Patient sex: F
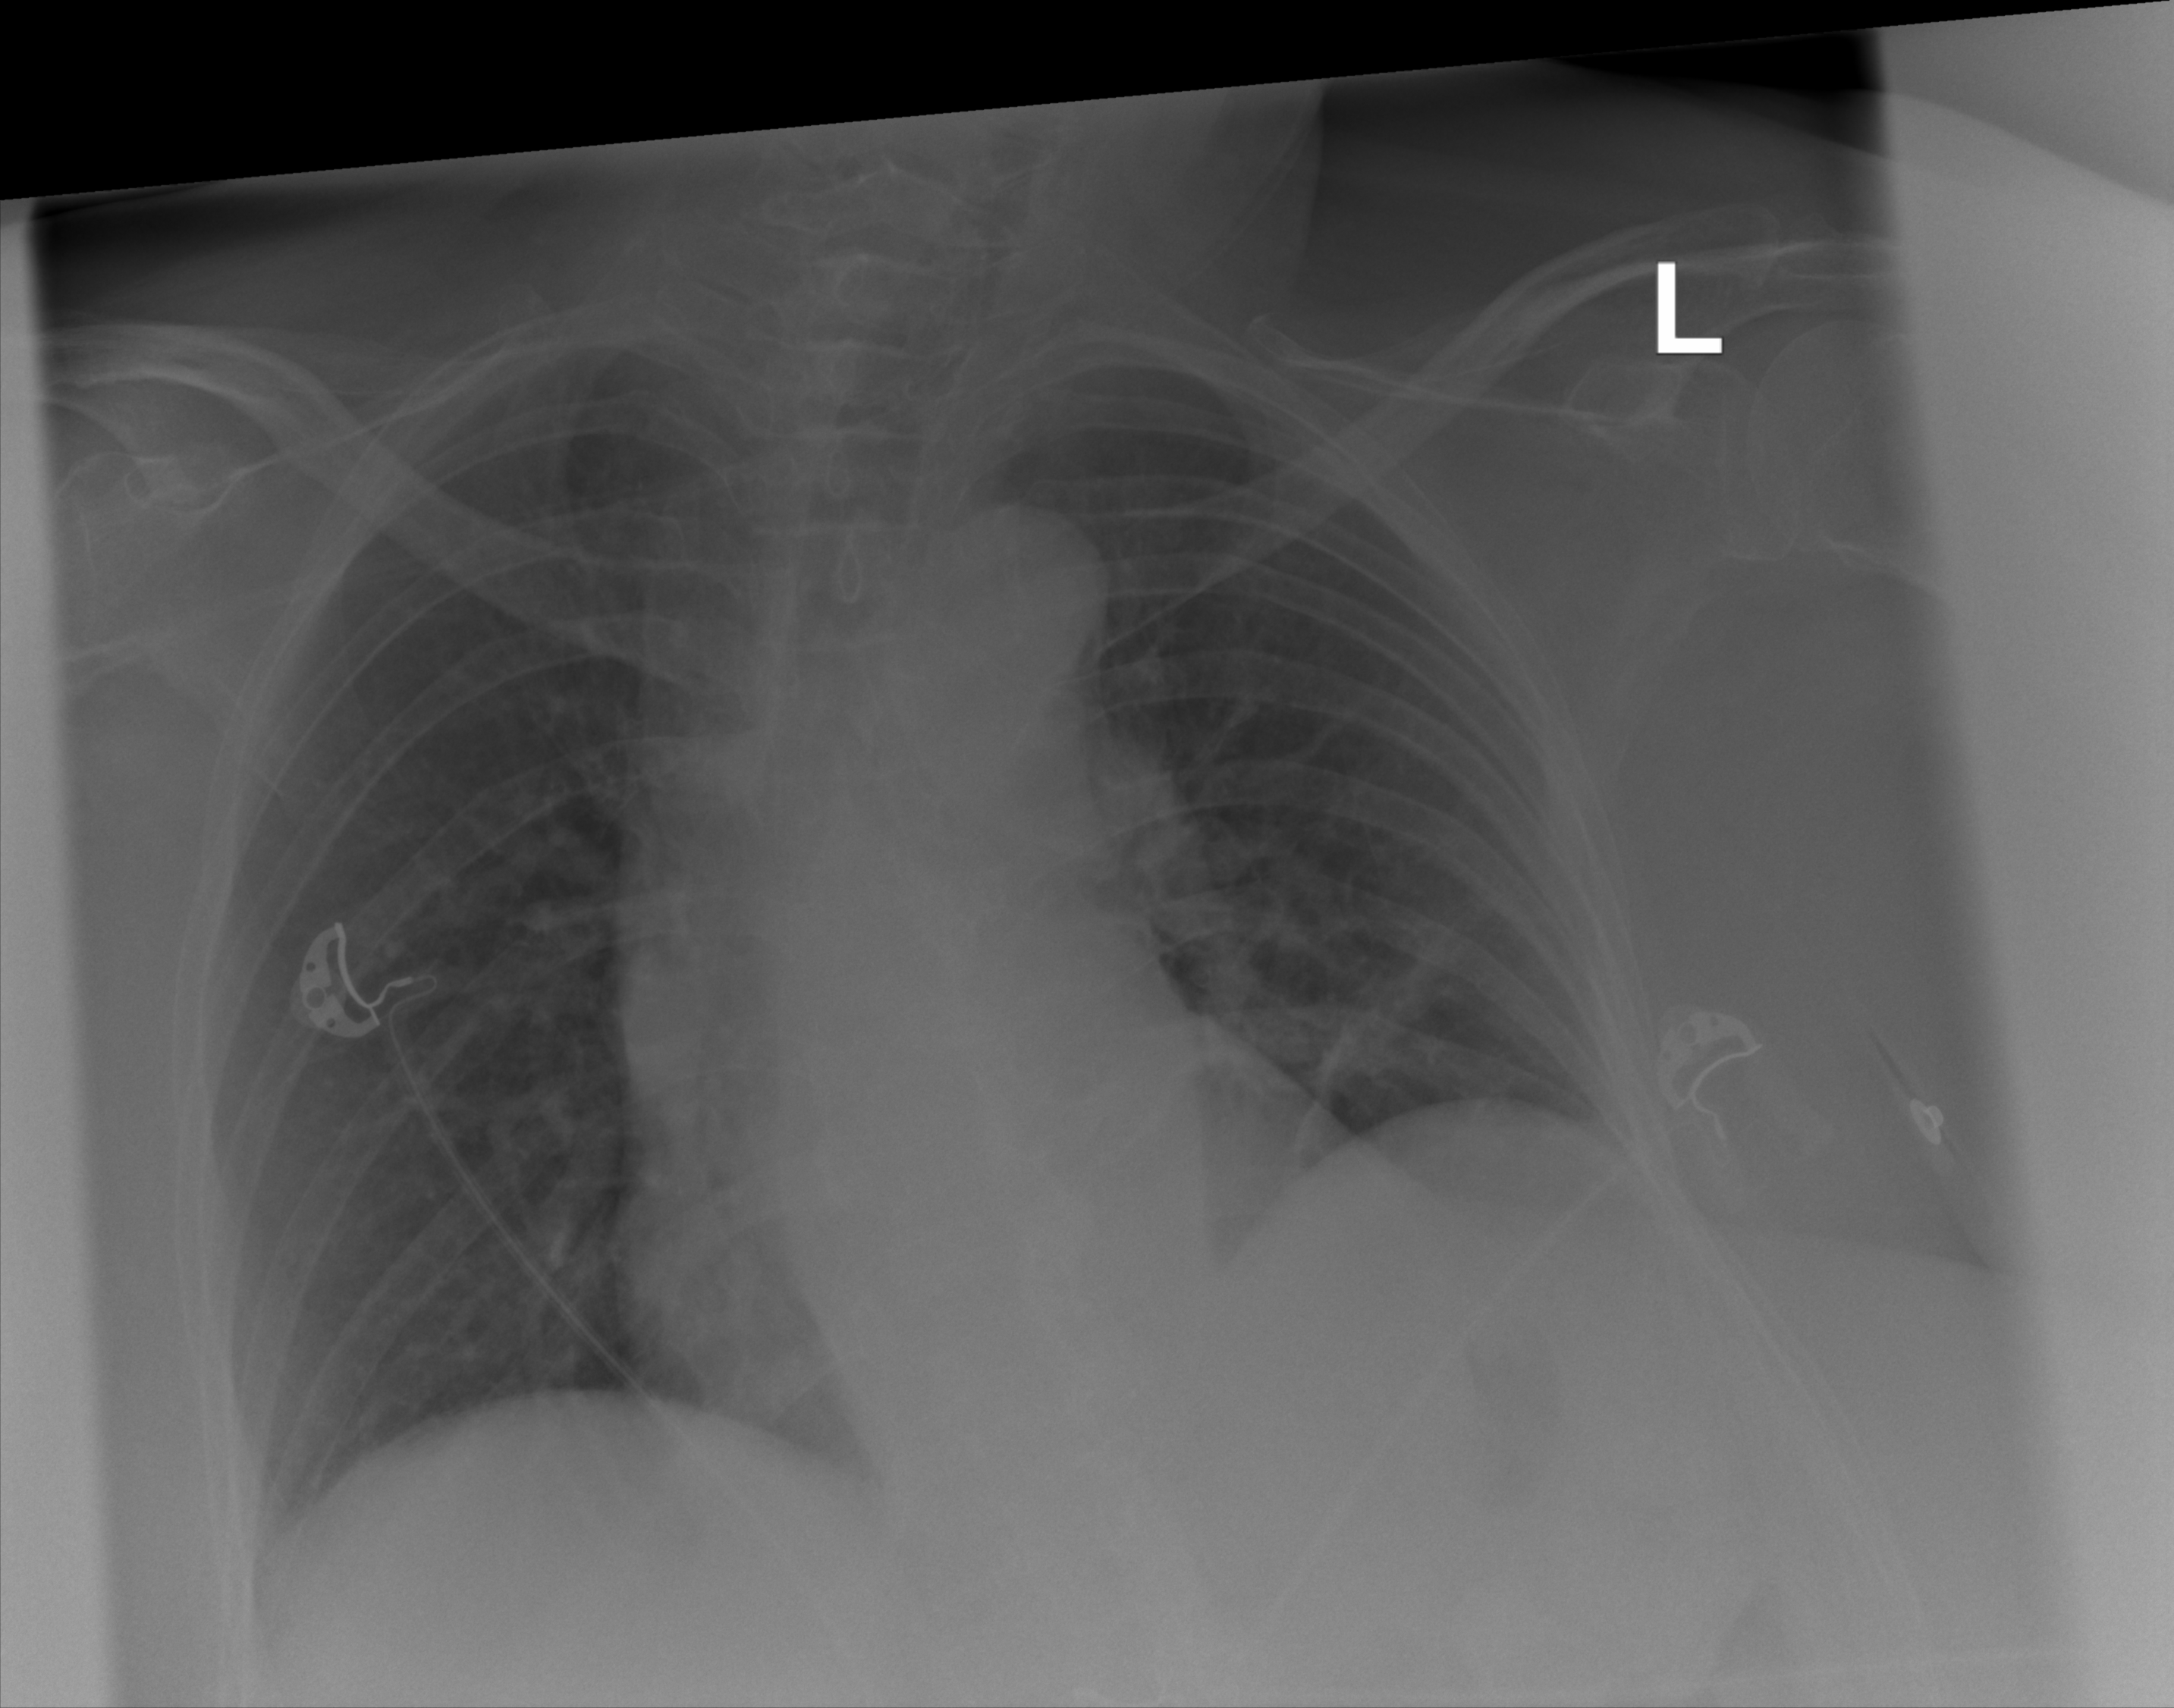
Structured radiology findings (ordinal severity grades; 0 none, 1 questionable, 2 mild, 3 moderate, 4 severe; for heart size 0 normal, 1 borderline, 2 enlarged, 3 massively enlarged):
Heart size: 1
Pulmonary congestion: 0
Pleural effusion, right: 0
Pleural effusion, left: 0
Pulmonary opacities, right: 0
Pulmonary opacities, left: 0
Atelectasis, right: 2
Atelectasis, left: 2